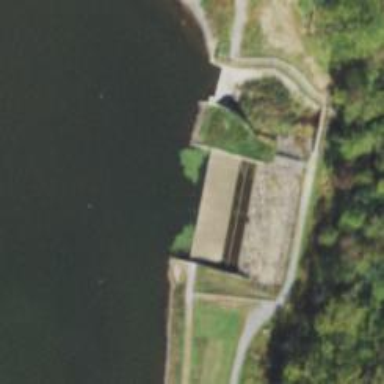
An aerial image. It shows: Dam across waterway.